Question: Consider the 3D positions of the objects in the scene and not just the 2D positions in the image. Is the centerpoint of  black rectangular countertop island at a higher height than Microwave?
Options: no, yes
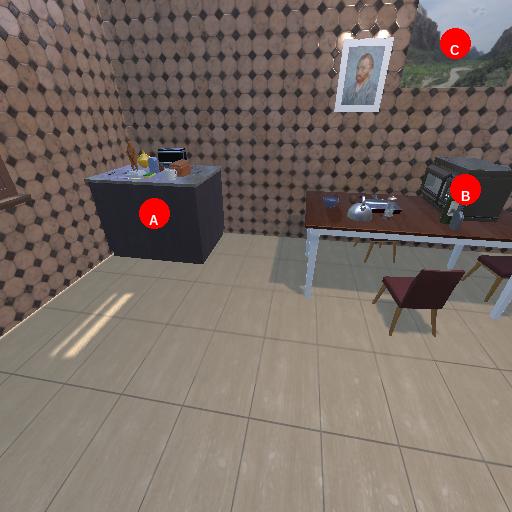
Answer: no